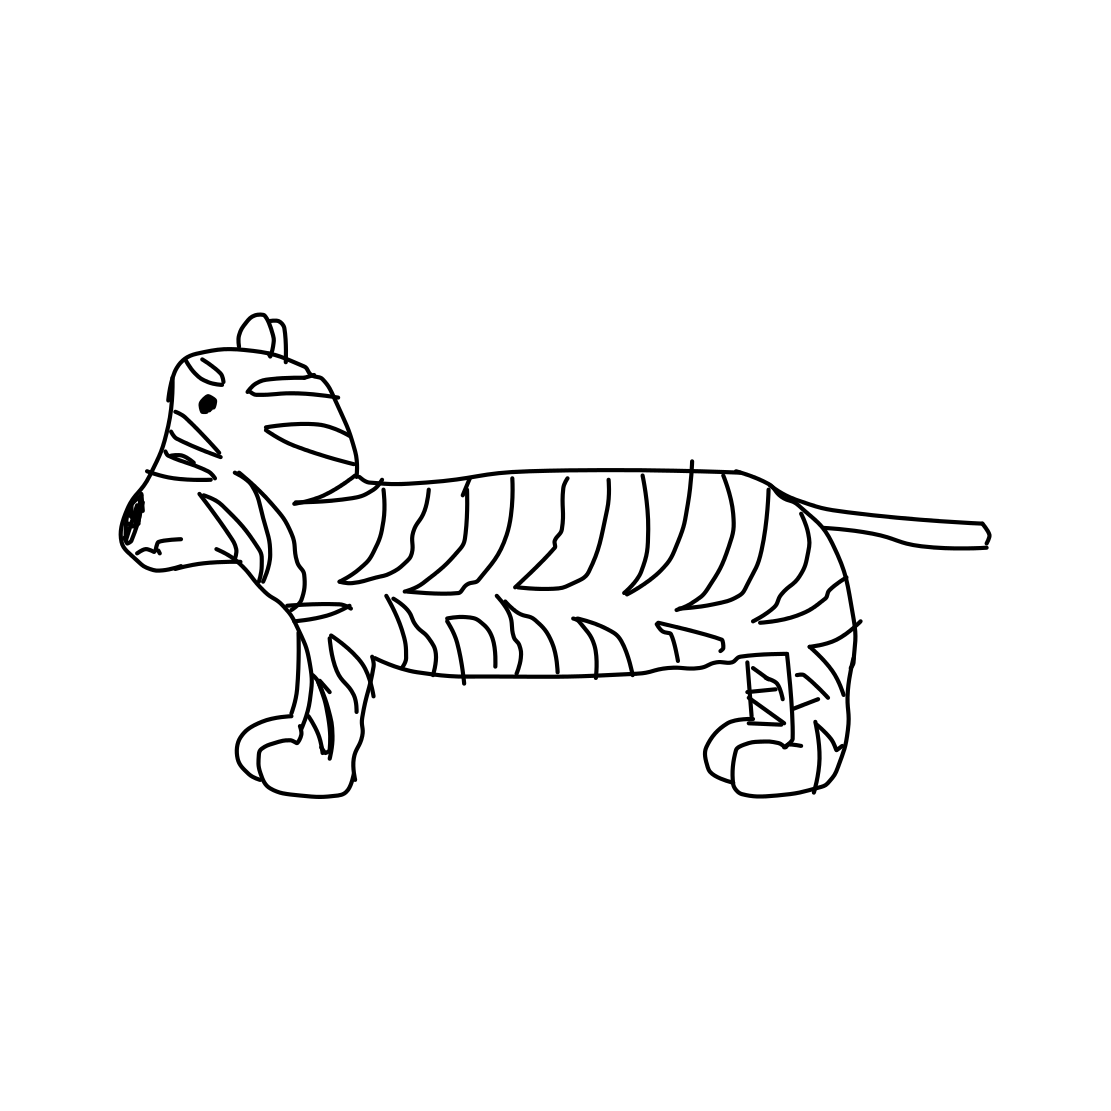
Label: tiger